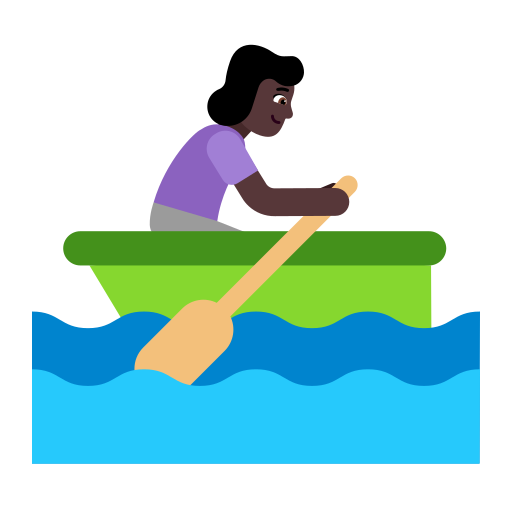
woman rowing boat flat dark